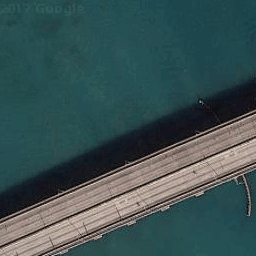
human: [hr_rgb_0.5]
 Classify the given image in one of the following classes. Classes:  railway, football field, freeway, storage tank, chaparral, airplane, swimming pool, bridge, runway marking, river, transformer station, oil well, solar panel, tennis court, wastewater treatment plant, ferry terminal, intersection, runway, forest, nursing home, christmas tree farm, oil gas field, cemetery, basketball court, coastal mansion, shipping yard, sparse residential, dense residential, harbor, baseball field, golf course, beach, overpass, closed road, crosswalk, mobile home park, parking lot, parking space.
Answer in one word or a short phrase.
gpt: bridge